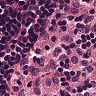
Metastatic tissue present: no